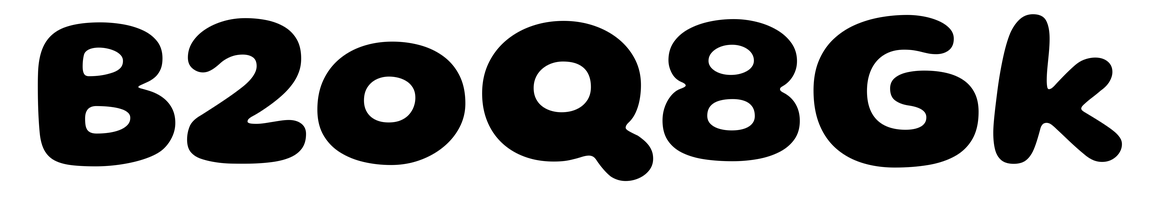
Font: Gluten_Bold